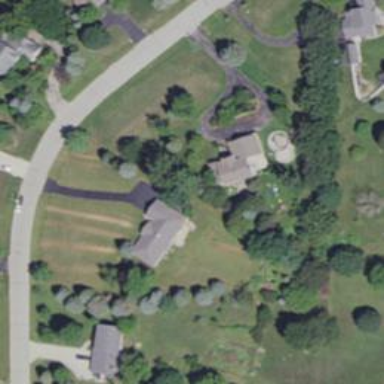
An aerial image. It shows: Driveway.